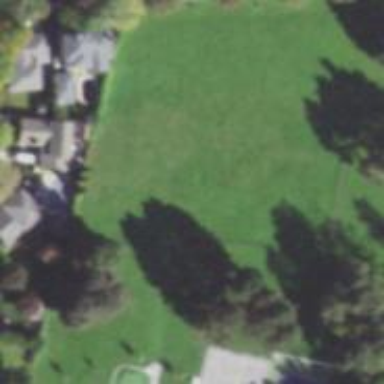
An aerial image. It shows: Grass baseball pitch for leisure and sport.